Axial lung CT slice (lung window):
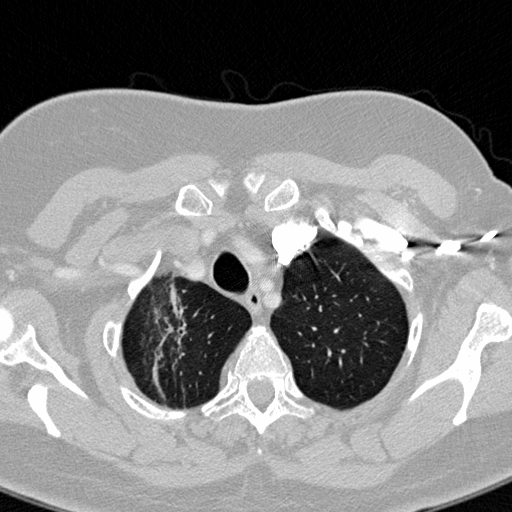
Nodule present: no